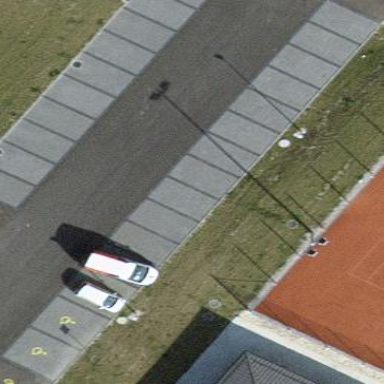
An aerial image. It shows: Parking area with surface.